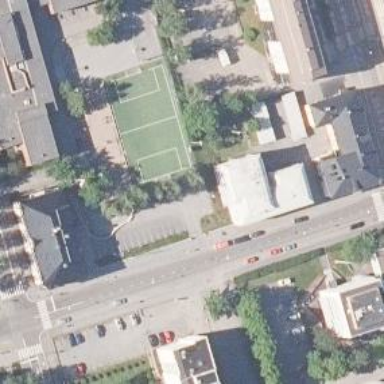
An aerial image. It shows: Alley classified as service road.